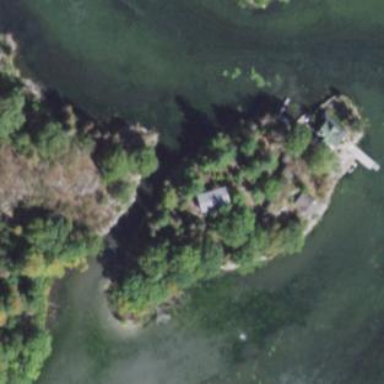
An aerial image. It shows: Islet.